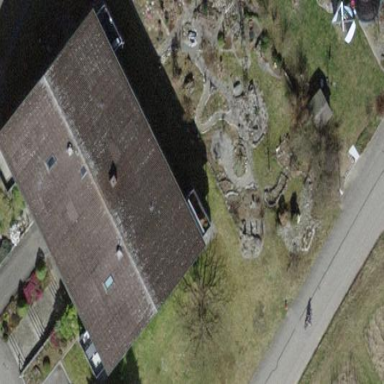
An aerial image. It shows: Garden that is leisure land.